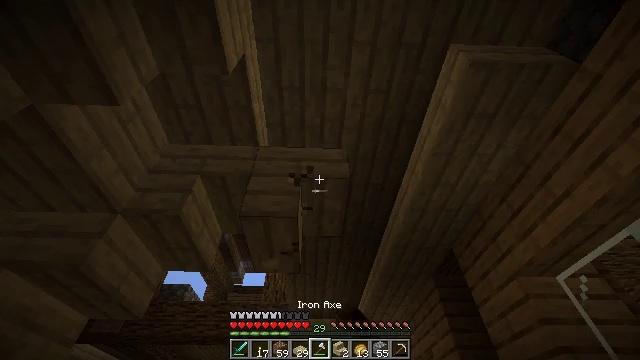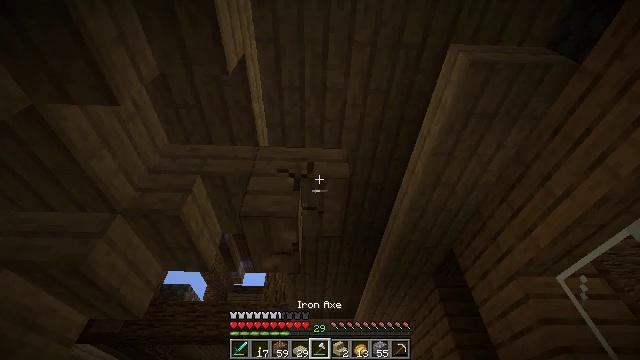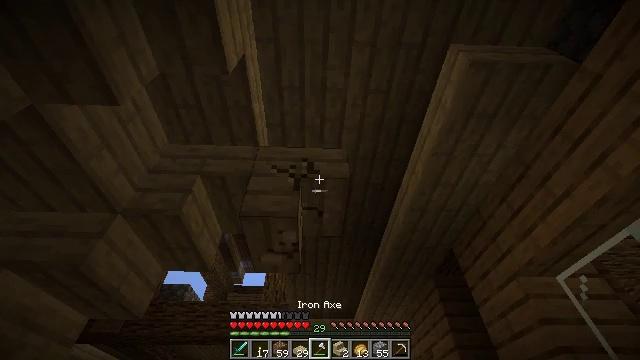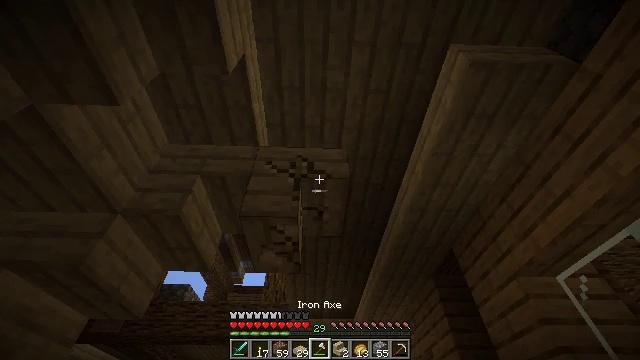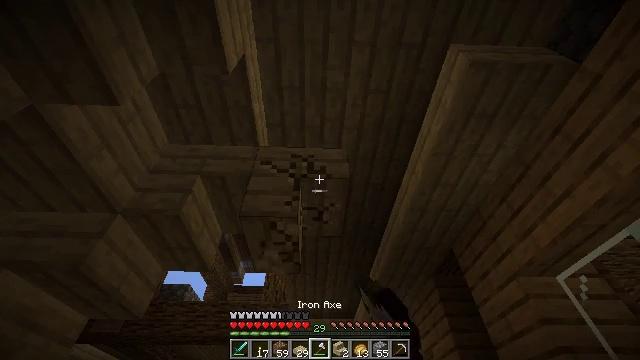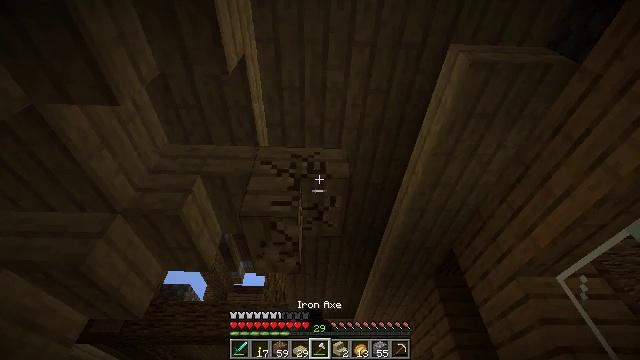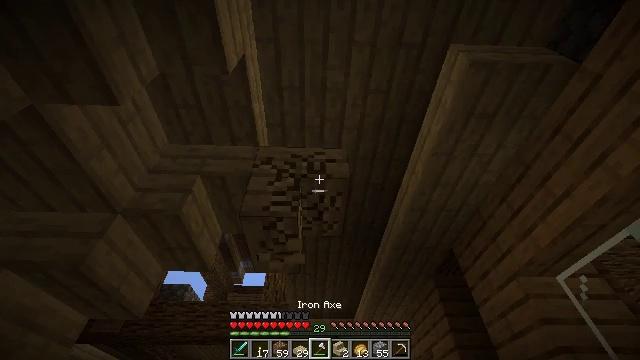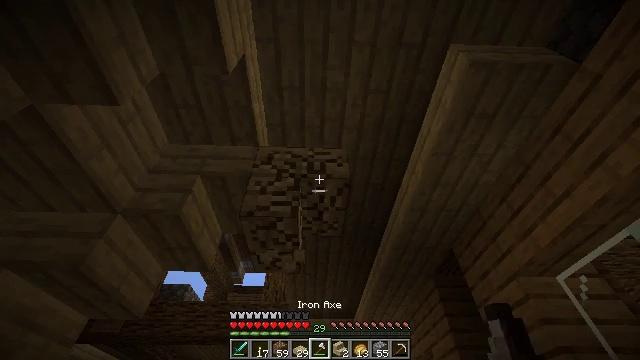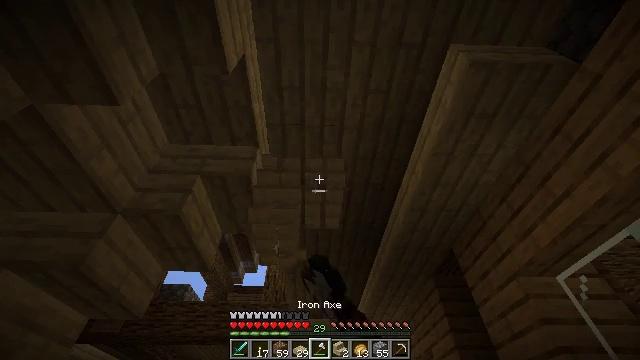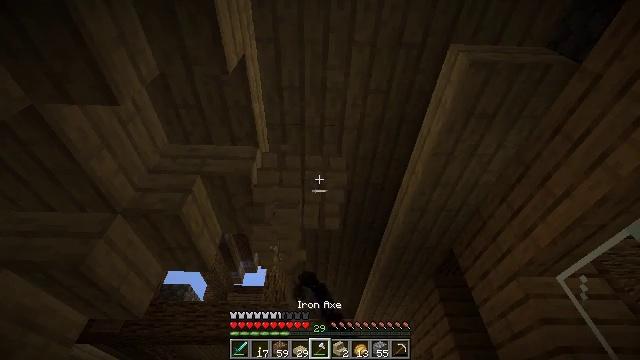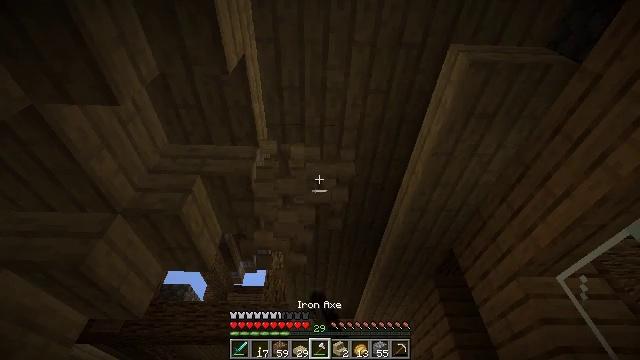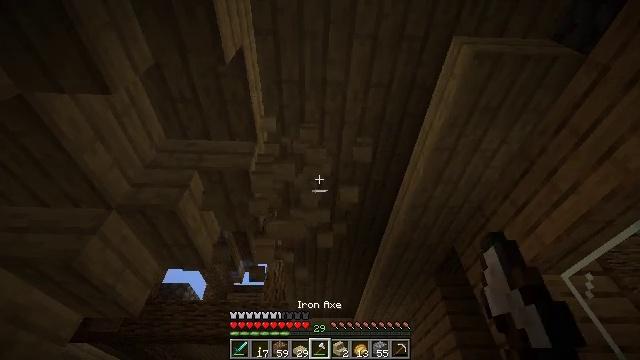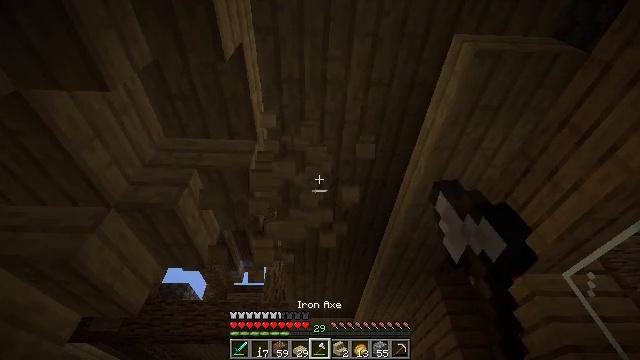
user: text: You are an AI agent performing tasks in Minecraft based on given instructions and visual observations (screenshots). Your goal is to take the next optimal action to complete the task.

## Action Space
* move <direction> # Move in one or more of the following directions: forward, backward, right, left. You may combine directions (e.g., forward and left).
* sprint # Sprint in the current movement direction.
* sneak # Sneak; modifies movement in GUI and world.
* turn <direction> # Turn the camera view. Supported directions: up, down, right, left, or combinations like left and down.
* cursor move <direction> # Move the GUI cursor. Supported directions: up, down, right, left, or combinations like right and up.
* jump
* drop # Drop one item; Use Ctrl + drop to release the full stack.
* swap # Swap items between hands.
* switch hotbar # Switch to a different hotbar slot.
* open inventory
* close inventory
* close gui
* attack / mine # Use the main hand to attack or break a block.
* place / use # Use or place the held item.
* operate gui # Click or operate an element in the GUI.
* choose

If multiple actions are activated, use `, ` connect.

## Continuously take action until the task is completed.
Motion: motion action
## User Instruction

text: Remove the birch stairs.
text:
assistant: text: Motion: attack / mine
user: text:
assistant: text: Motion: attack / mine
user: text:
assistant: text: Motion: attack / mine
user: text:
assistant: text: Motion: attack / mine
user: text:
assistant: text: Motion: attack / mine
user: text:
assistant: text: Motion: attack / mine
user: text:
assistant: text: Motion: attack / mine
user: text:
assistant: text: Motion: attack / mine
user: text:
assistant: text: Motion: attack / mine
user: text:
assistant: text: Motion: attack / mine
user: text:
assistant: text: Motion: move forward, attack / mine
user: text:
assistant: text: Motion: move forward
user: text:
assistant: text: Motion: no_op